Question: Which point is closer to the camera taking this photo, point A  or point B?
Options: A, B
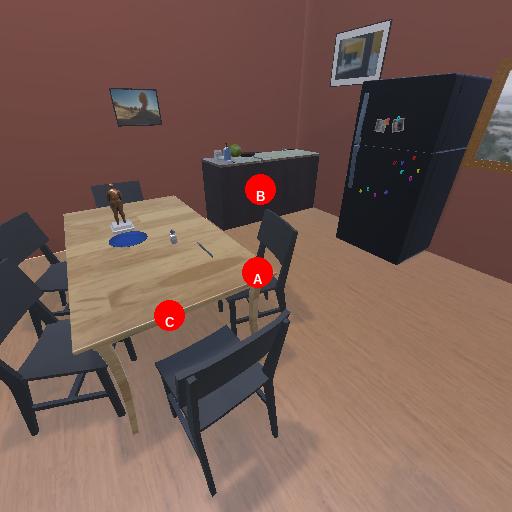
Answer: A